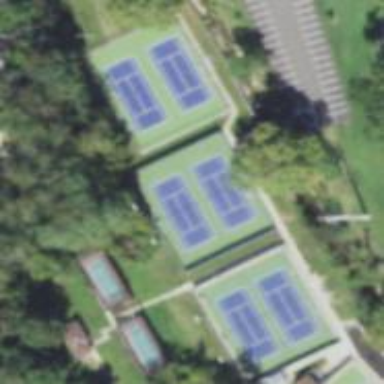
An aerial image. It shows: Tennis court on pitch designated for leisure land.